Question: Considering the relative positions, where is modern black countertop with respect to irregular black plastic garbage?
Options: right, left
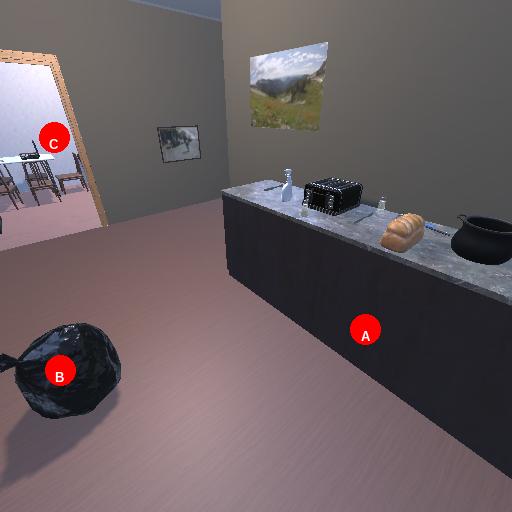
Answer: right